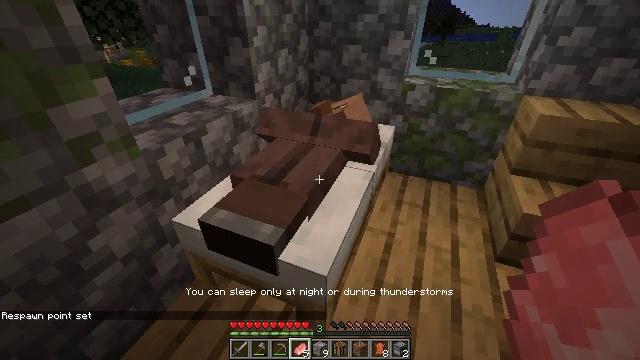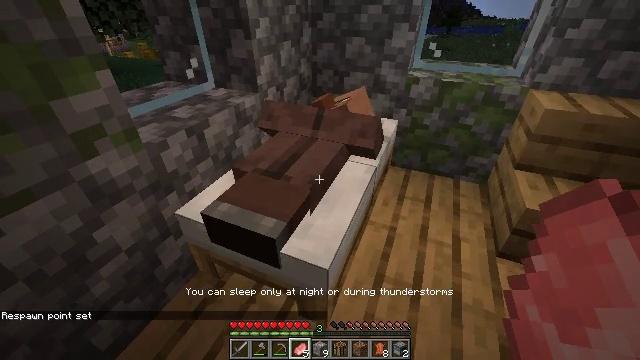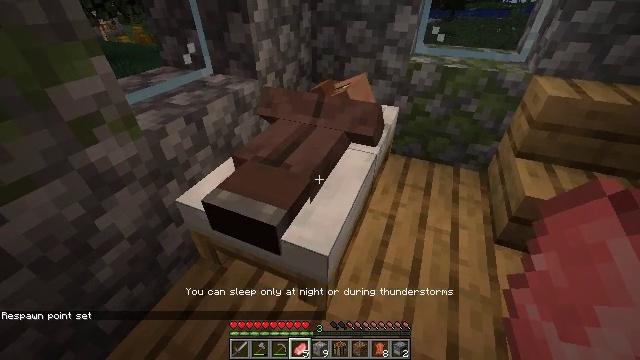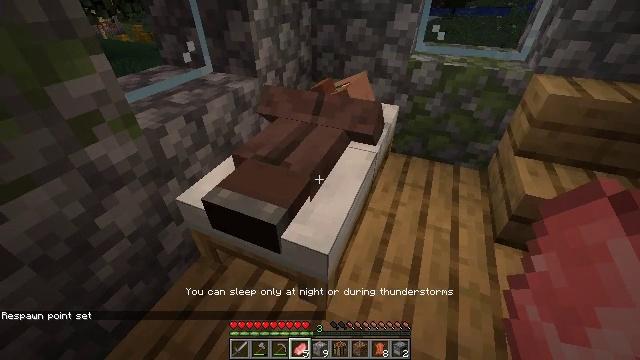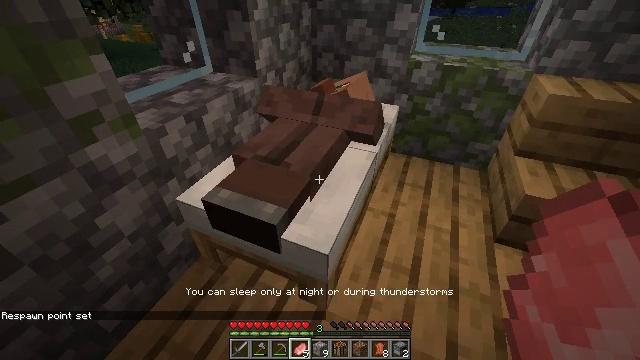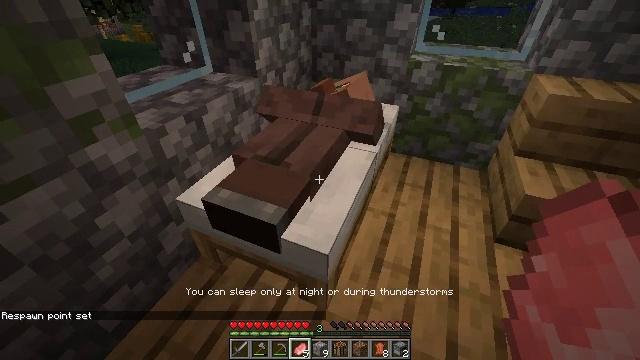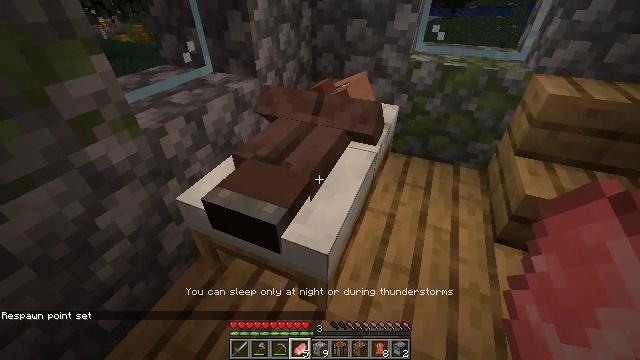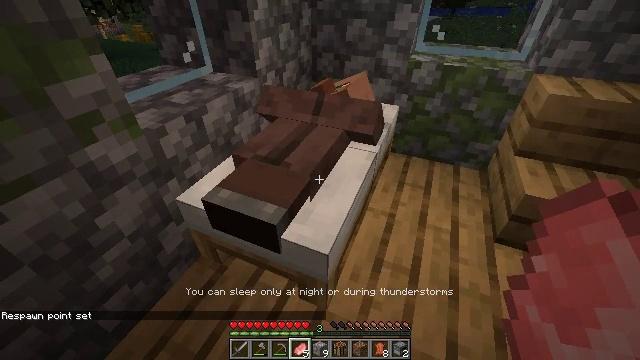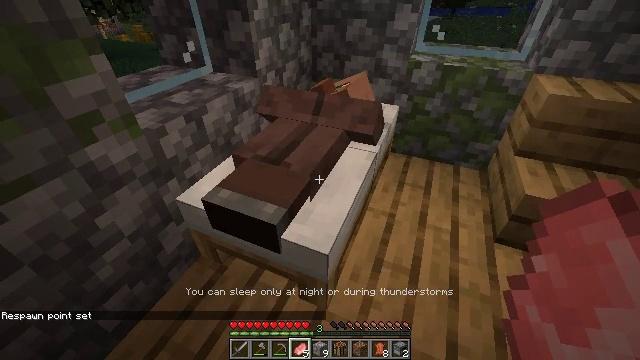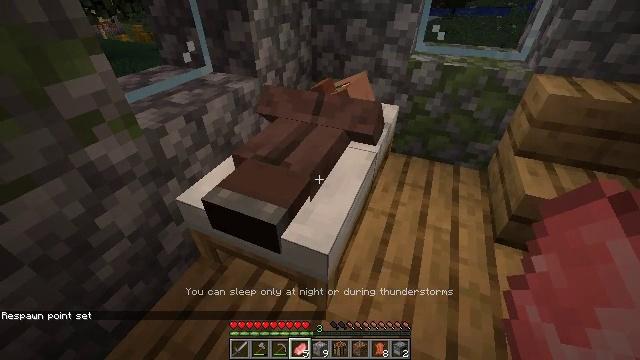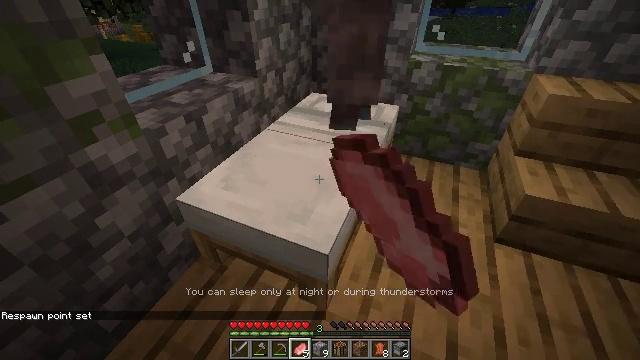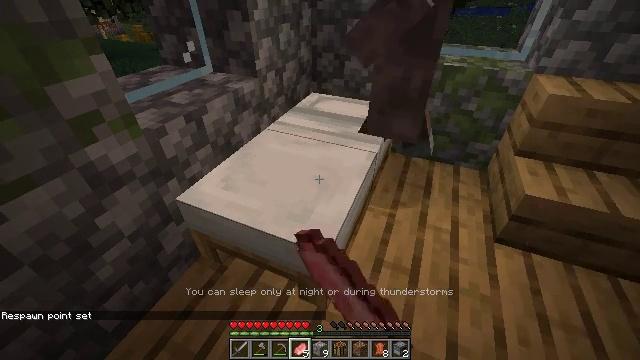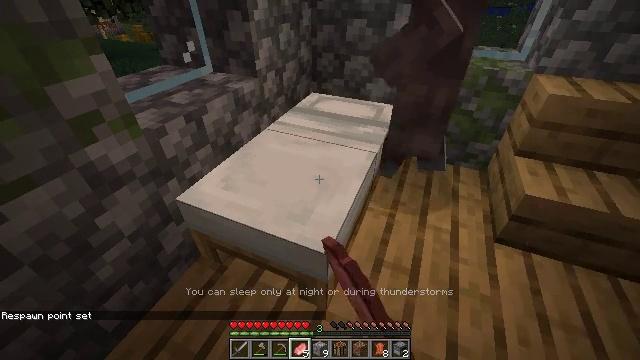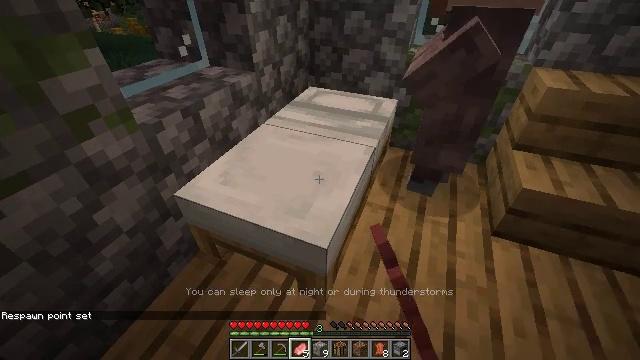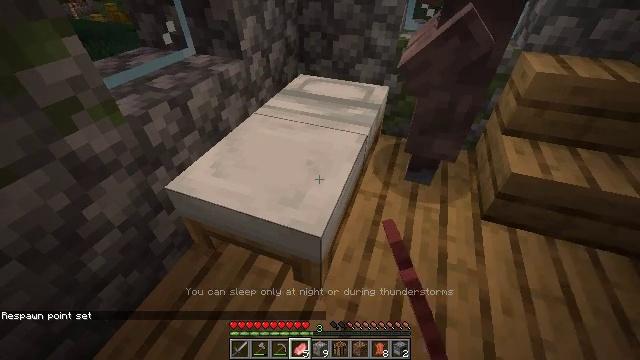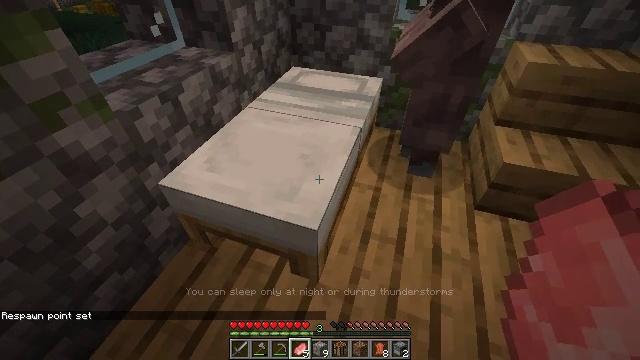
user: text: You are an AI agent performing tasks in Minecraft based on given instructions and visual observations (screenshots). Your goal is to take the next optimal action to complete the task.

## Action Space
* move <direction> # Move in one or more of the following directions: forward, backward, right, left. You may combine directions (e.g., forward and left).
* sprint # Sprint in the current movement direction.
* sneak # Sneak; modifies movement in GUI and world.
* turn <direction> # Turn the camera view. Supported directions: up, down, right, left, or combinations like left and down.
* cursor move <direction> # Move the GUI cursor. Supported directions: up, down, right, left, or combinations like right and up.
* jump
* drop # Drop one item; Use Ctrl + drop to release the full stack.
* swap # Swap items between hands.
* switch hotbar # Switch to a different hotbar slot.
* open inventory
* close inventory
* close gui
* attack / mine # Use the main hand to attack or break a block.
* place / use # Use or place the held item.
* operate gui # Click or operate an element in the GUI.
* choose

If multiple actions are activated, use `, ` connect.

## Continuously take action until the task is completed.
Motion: motion action
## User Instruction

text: Collect the blast furnace by mining it.
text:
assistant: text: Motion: turn down
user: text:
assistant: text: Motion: turn down
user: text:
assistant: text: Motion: no_op
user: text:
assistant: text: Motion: use / place
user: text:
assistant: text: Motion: use / place
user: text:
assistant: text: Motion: use / place
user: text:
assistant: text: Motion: no_op
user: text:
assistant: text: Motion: no_op
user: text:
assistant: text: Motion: no_op
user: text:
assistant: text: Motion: no_op
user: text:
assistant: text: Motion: no_op
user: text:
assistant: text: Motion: no_op
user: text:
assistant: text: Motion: turn down
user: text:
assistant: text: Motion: turn right and down
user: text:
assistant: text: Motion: turn right and down
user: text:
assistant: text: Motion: no_op
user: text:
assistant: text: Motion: no_op
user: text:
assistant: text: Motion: no_op
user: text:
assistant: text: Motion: use / place
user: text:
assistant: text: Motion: use / place
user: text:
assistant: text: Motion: no_op
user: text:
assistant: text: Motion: no_op
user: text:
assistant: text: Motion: no_op
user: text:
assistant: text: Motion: no_op
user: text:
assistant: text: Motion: no_op
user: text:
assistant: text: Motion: no_op
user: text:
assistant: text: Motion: no_op
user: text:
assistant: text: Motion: no_op
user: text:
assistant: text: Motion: no_op
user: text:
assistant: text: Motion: no_op